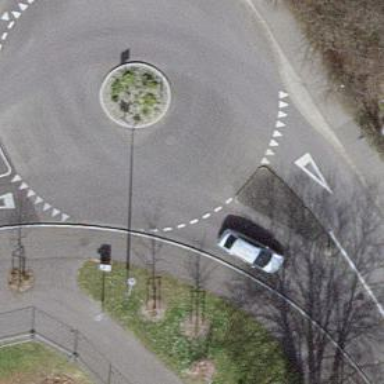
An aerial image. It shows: Tertiary road with asphalt surface leading to roundabout.